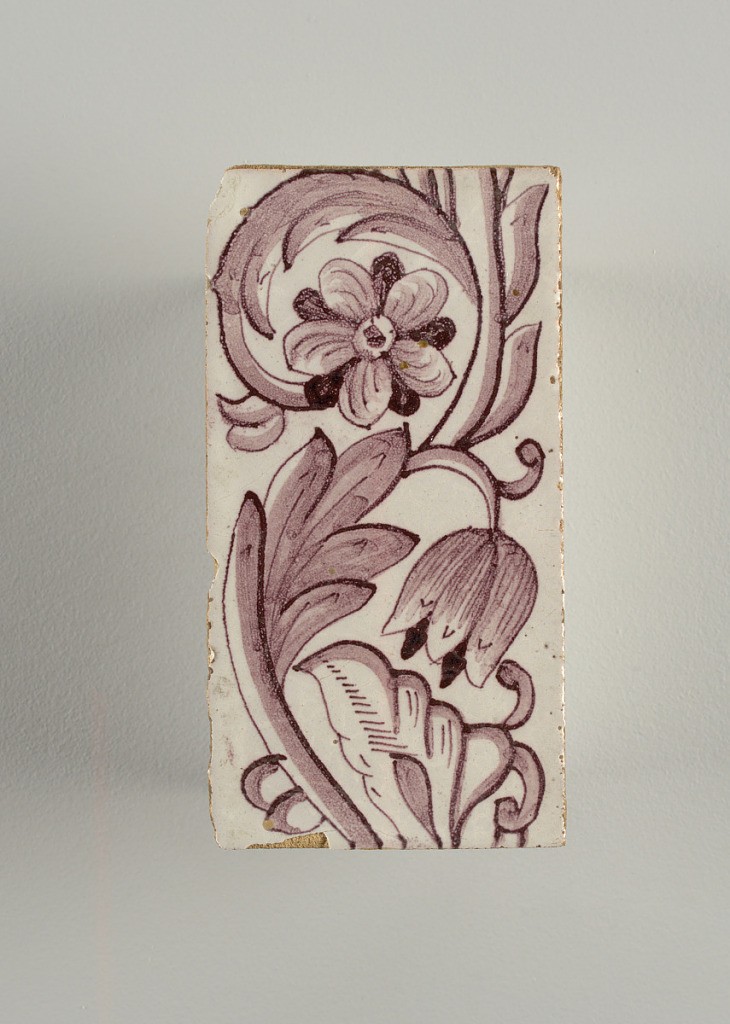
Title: Tile
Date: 18th century
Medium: Tin-enamelled earthenware
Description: Vertical rectangles. Each tile with identical pattern of two flowers and leaves on continuous scrolling stem. One flower faces the observer and the other is in profile. Manganese violet on white ground.